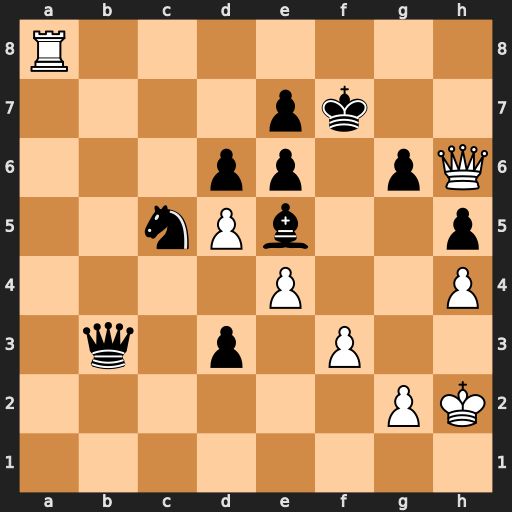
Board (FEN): R7/4pk2/3pp1pQ/2nPb2p/4P2P/1q1p1P2/6PK/8
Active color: w
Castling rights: -
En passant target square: -
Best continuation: f4 Bg7 Qh7